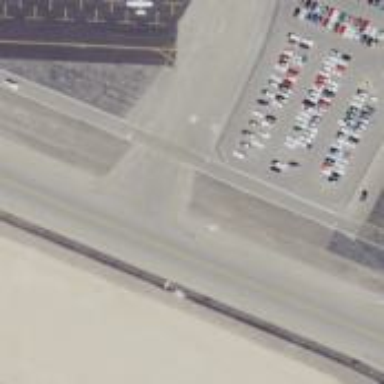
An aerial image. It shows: Image of taxiway at airport.